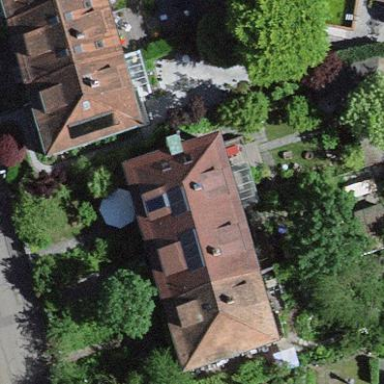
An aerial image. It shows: Terrace building.